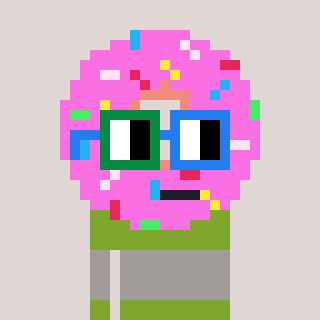
a pixel art character with square green and blue glasses, a doughnut-shaped head and a slimegreen-colored body on a warm background